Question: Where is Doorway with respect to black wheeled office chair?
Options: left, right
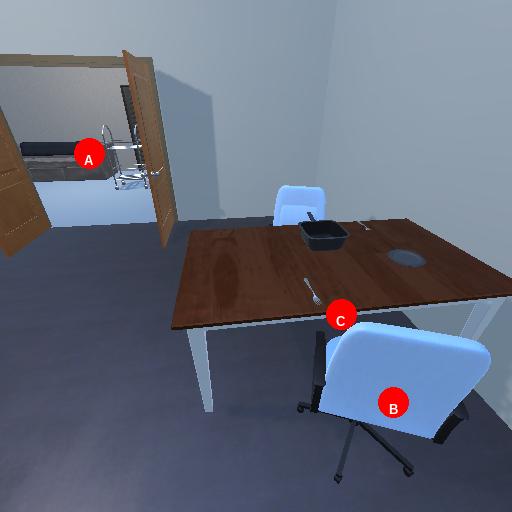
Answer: left